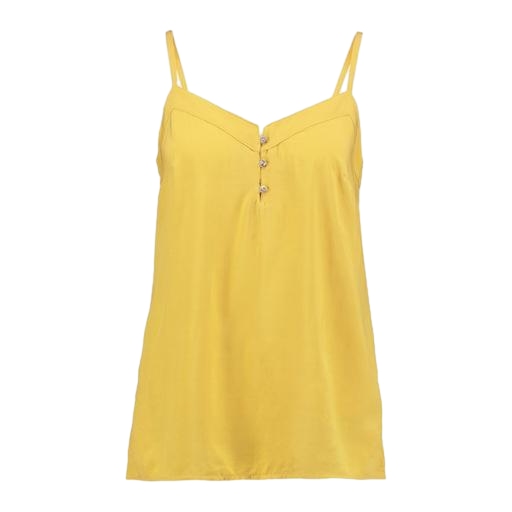
longline cami, yellow italian cady emery camisole, longline singlet, white background